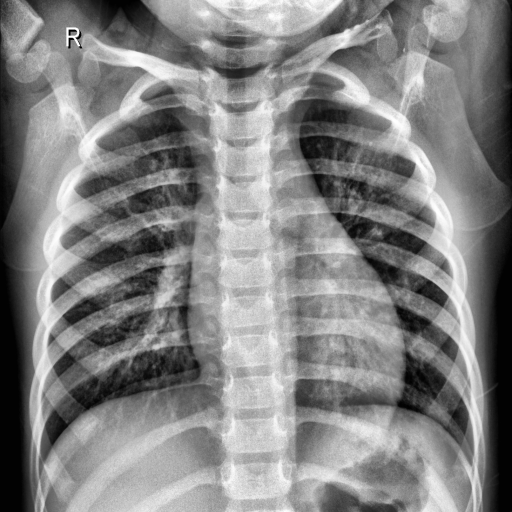
Finding: NORMAL